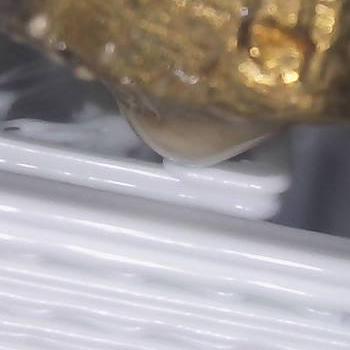
Flow rate: 188%